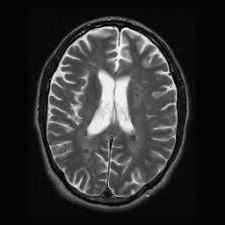
Label: notumor